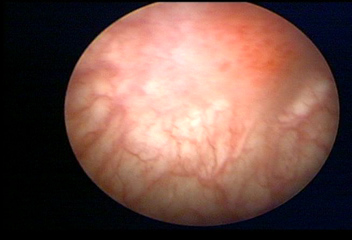
Modality: WLC
Class: Malignant
Subclass: CIS
Lesion: L1
Stage: Tis
Morphology: Non-papillary
Bladder cancer association: Yes